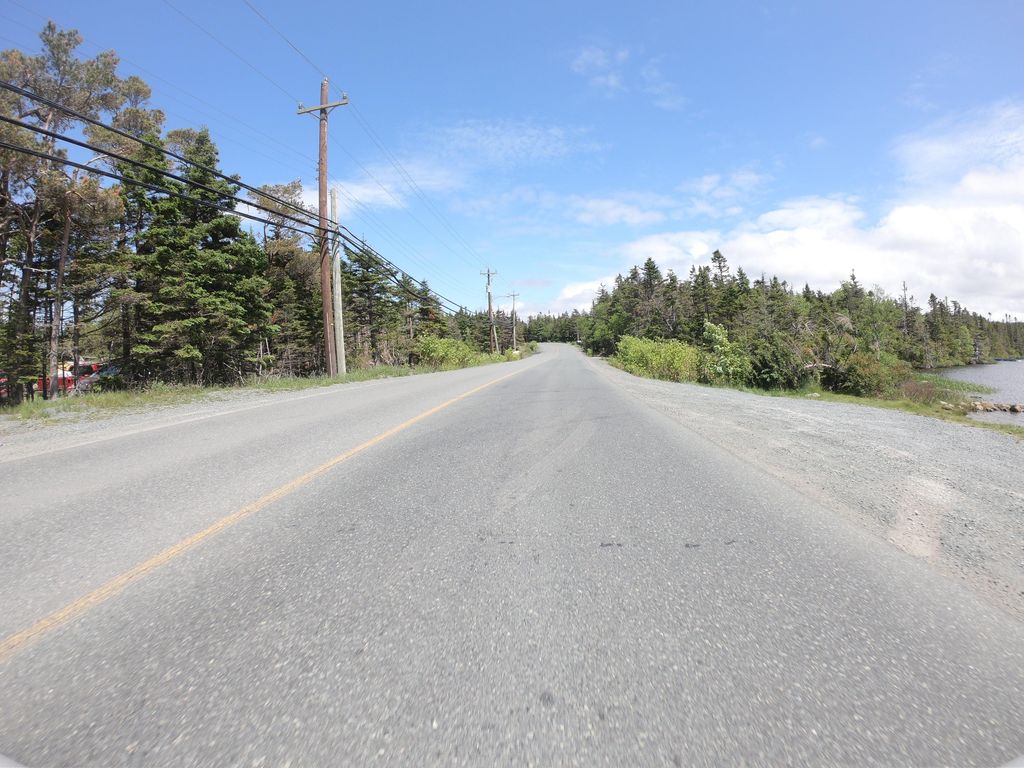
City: st_johns